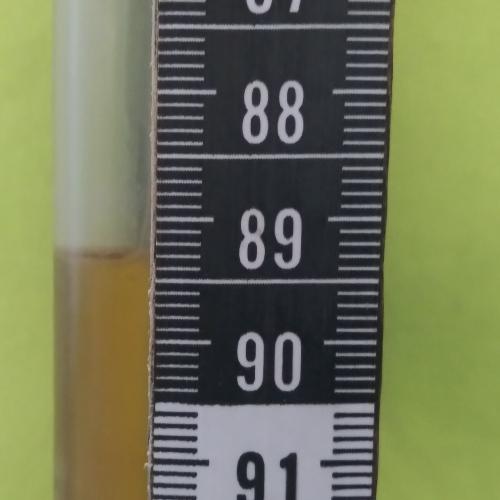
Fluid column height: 89.3 cm